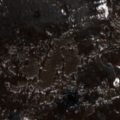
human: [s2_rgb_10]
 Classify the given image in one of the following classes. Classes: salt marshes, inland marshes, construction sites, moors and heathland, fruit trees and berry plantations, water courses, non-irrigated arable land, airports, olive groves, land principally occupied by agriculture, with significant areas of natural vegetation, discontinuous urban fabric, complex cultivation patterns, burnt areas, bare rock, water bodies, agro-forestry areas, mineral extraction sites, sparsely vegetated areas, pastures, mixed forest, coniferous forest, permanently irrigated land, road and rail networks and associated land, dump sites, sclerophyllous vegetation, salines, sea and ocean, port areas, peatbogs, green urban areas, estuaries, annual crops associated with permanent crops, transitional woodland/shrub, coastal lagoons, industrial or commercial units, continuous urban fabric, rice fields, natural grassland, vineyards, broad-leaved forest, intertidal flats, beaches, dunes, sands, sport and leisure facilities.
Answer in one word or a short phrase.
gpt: broad-leaved forest, transitional woodland/shrub